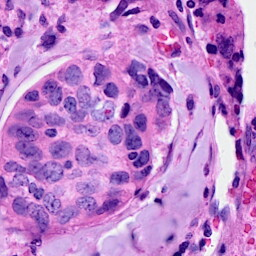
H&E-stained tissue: Breast